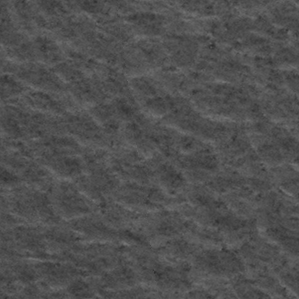
Label: frost